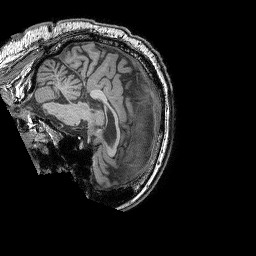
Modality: T1w
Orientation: sagittal
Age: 75
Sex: male
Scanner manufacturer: siemens
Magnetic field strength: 3 T
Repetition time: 2.25 s
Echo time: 0.00411 s